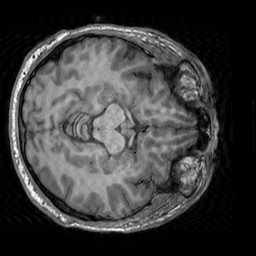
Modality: T1w
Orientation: axial
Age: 39
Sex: male
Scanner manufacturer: siemens
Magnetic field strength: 3 T
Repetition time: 2.3 s
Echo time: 0.00303 s